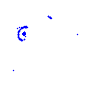
Particle: proton